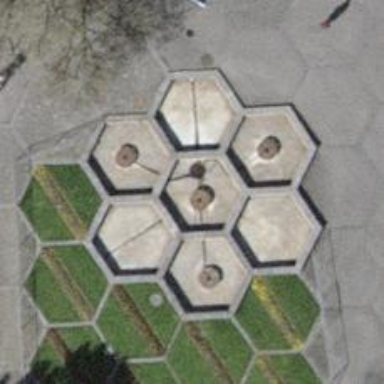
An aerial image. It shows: Fountain.